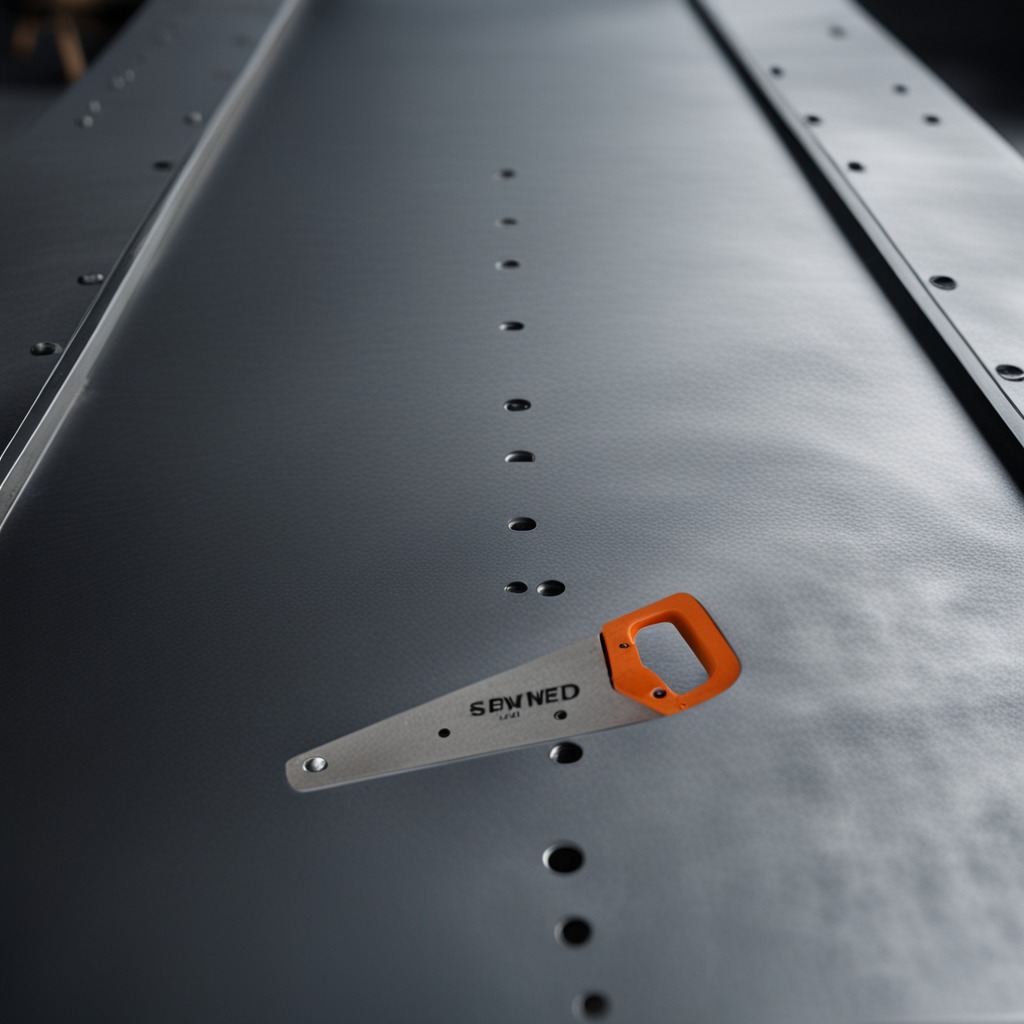
A handheld metal saw is lying on a cold steel table in a mining workshop.